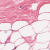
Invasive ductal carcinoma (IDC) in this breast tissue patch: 0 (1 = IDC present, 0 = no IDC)